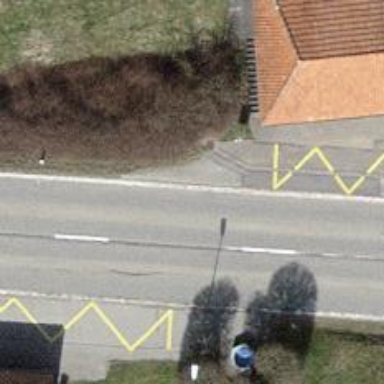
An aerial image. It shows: Platform for public transport. The platform is located by the road.